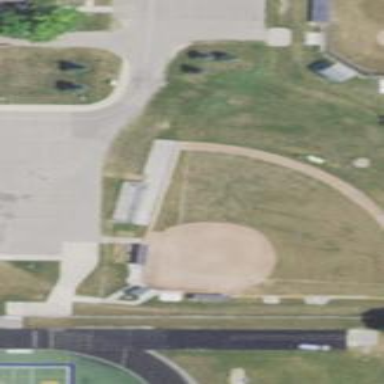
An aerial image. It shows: Softball pitch for leisure and sport activities.